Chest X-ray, AP view. Patient: 57 years old, sex M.
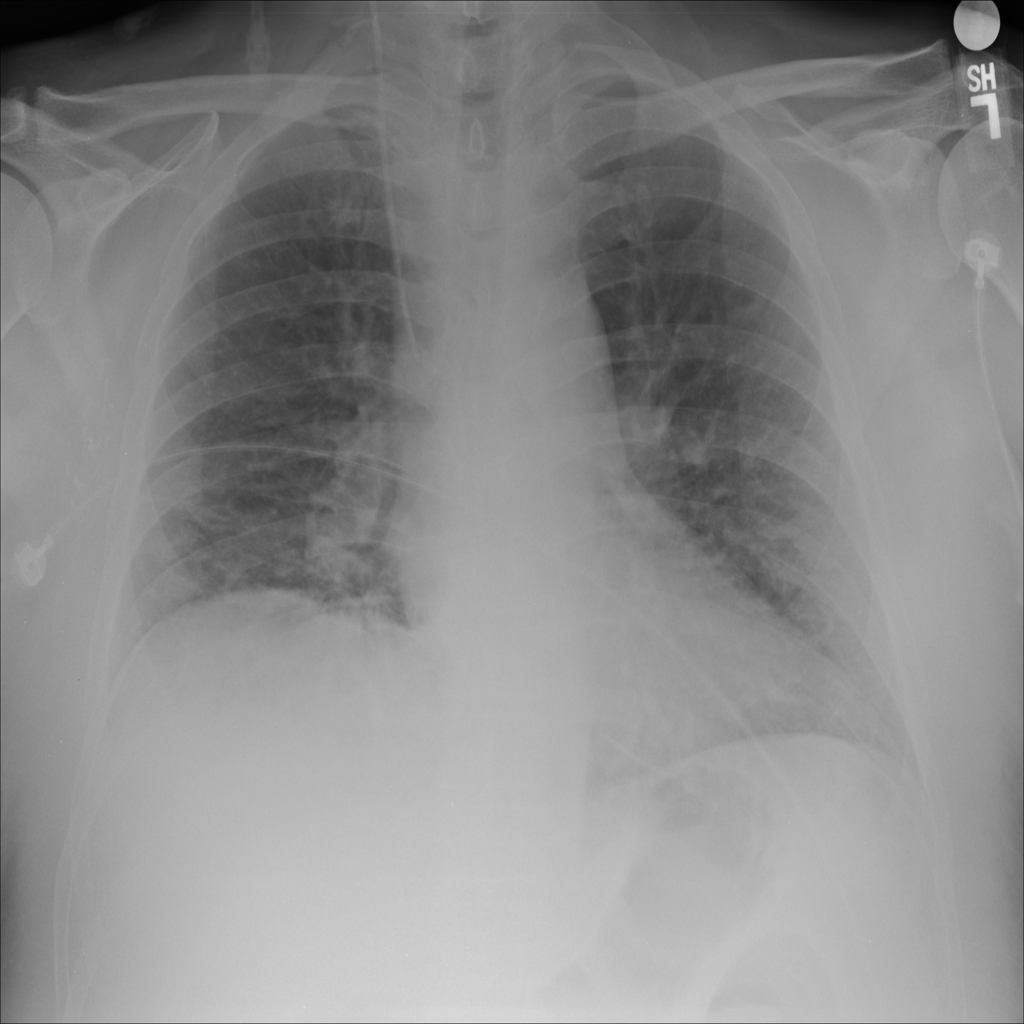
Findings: Atelectasis, Infiltration, Nodule